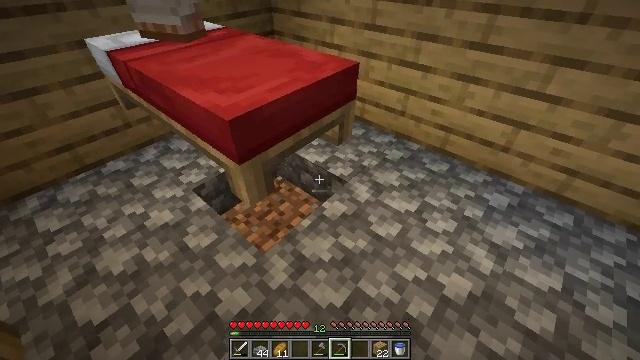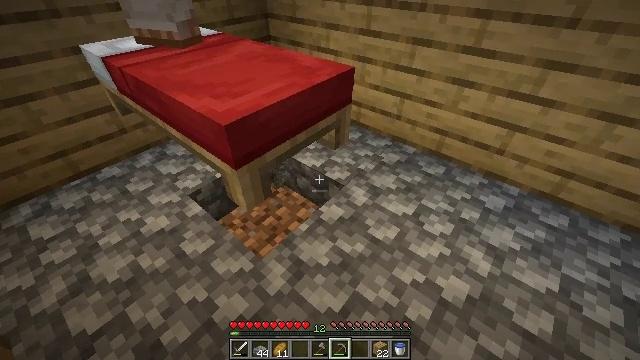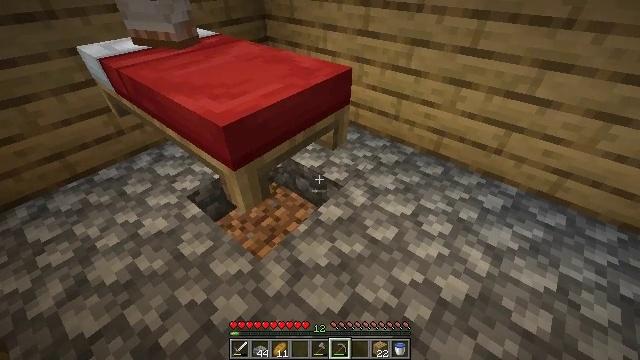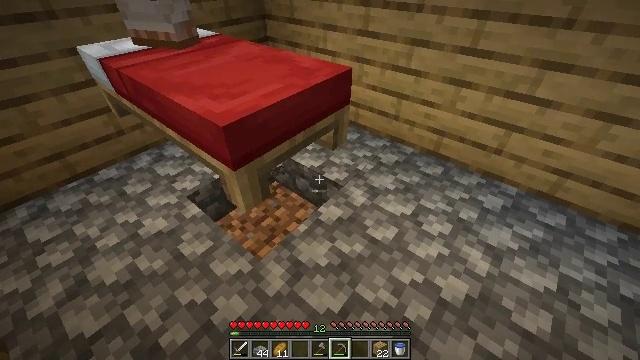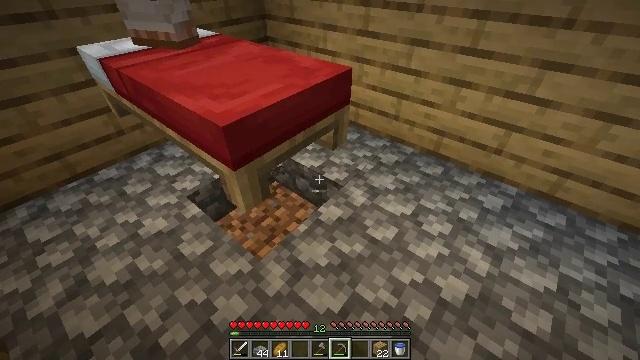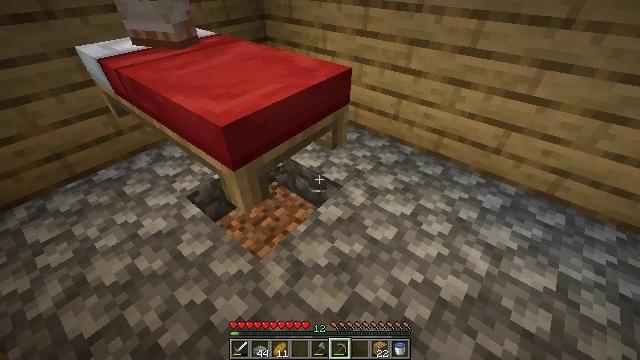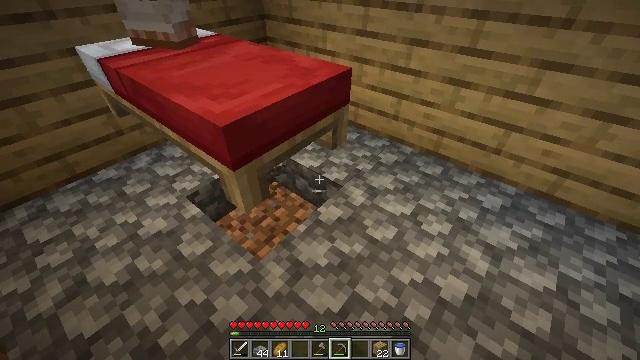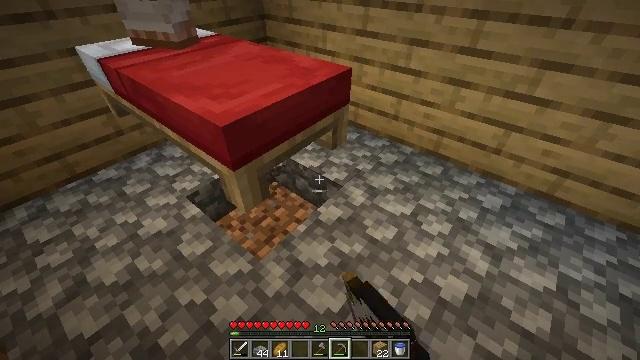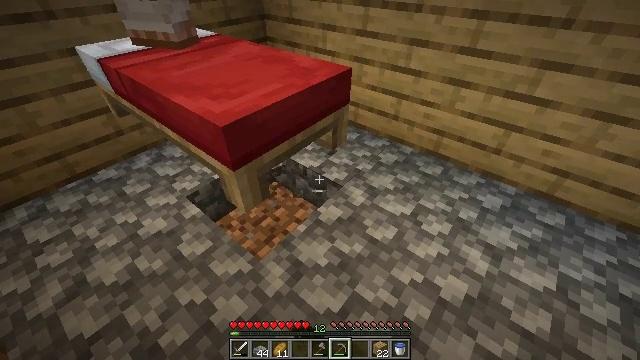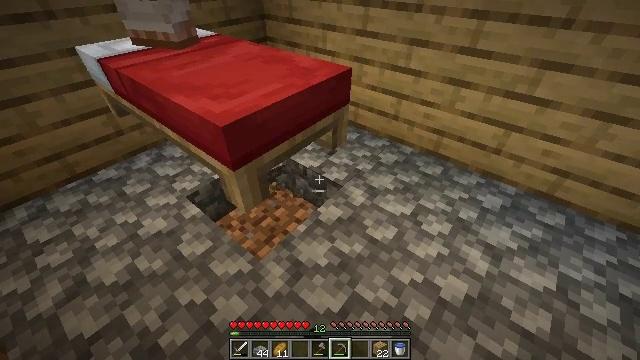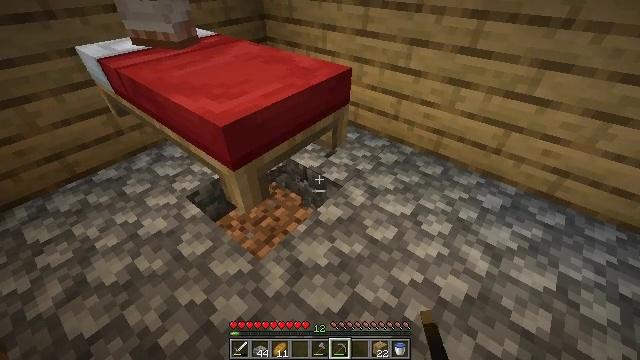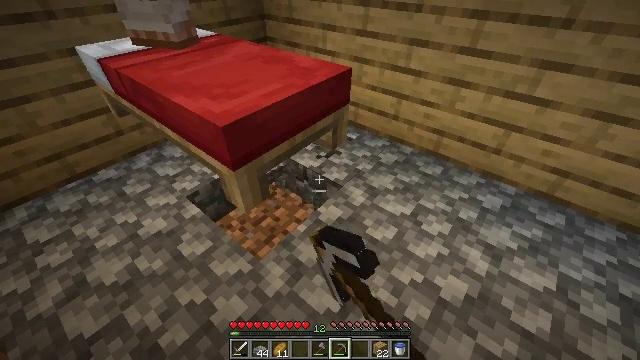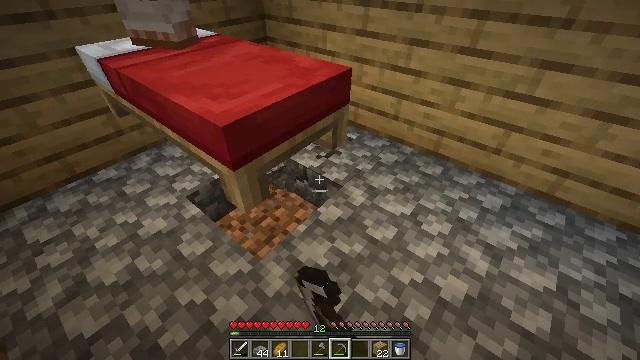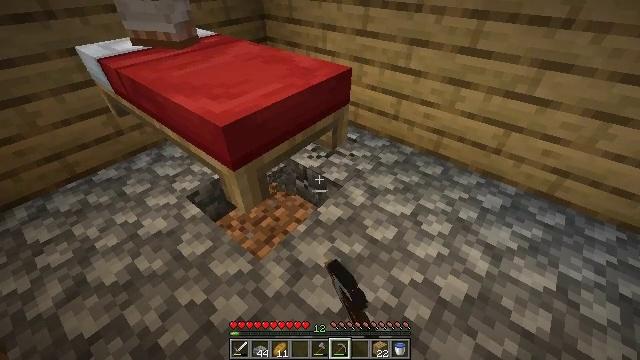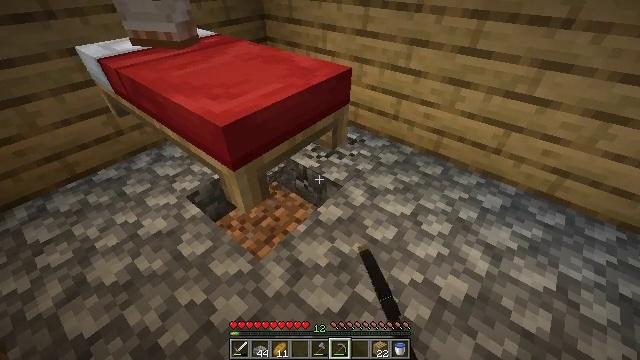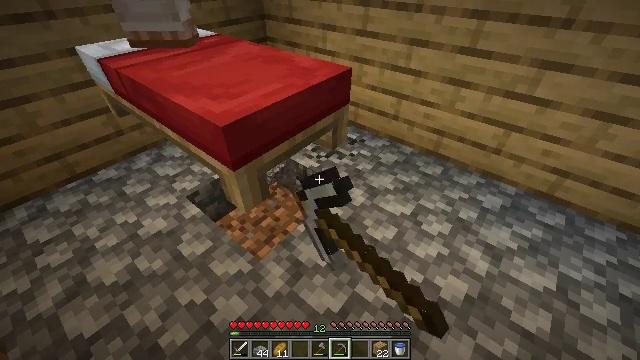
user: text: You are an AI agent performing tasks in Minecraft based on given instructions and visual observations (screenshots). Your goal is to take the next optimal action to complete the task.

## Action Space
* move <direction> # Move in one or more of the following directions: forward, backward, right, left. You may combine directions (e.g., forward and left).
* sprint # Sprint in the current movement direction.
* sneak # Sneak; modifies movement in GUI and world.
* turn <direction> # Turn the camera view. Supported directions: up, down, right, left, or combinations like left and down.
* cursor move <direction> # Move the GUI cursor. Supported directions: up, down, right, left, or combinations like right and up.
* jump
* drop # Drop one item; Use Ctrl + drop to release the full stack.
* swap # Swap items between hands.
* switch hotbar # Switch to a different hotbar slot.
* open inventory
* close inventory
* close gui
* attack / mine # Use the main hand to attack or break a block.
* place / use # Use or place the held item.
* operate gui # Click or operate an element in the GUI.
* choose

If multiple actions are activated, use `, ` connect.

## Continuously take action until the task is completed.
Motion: motion action
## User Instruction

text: Demolish the cobblestone slab for reuse.
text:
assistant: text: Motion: no_op
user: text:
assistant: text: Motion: no_op
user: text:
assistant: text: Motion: no_op
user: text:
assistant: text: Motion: no_op
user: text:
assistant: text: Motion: no_op
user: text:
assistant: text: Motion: attack / mine
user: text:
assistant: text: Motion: attack / mine
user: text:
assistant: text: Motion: attack / mine
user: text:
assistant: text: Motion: attack / mine
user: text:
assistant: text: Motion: attack / mine
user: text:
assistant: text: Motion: attack / mine
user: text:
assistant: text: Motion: attack / mine
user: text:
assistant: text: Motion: attack / mine
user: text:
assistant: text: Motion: attack / mine
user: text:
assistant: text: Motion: attack / mine
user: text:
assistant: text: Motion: attack / mine
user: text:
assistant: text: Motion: attack / mine
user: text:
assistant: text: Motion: attack / mine
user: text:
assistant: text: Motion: attack / mine
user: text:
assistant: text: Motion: attack / mine
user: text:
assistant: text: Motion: attack / mine
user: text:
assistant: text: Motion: attack / mine
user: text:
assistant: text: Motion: turn left, attack / mine
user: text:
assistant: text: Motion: turn left, attack / mine
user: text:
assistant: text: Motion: attack / mine